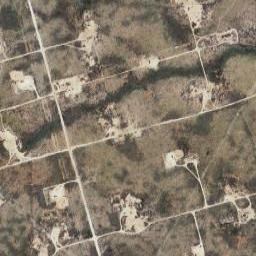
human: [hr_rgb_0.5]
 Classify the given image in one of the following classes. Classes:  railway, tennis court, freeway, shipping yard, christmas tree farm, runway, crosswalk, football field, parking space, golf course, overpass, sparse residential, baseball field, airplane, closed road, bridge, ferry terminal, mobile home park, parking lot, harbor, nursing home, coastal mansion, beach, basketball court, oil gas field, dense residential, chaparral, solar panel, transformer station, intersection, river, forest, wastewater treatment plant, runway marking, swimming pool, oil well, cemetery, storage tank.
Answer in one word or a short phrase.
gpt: oil gas field